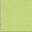
Piece: xx